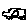
Label: car